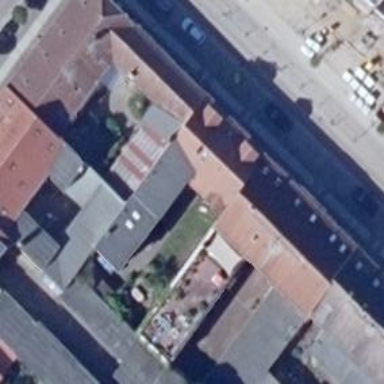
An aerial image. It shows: Building.